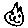
Label: cat